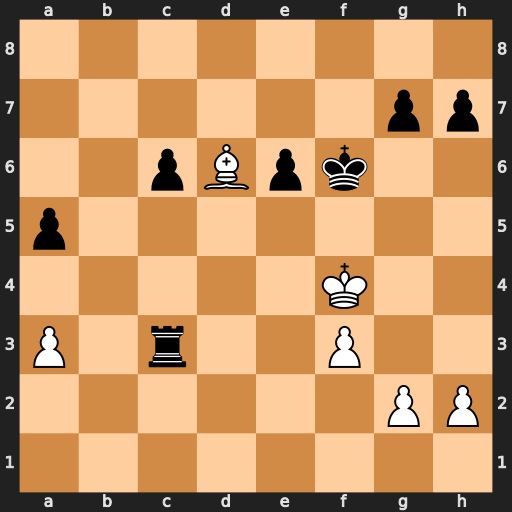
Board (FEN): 8/6pp/2pBpk2/p7/5K2/P1r2P2/6PP/8
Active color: w
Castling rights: -
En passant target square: -
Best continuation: Be5+ Kg6 Bxc3